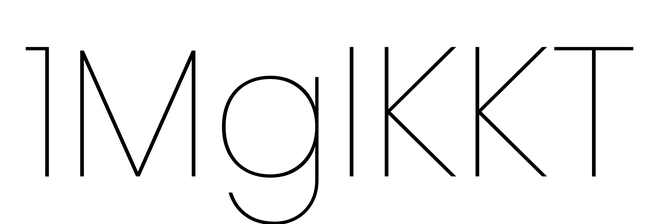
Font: Poppins-Thin